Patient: sex M, age 29
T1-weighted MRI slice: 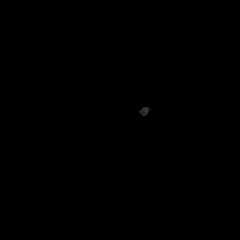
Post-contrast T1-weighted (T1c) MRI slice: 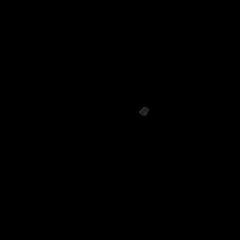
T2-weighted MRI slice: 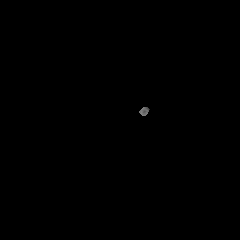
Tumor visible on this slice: no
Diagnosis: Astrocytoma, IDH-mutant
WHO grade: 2